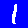
Digit: 1